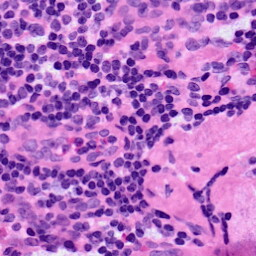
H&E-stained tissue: LymphNode